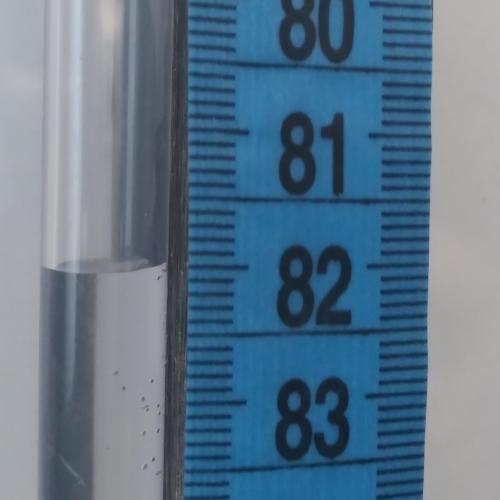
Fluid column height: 82.0 cm